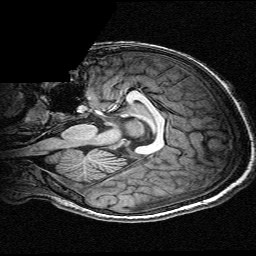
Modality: T1w
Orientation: sagittal
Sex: female